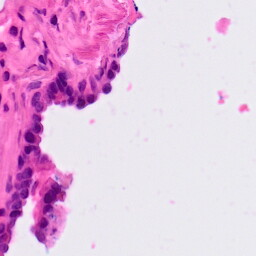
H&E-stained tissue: Lung